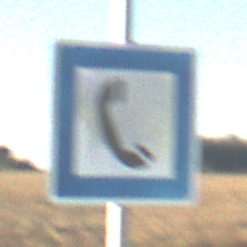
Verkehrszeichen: Fernsprecher
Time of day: SunriseSunset
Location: Outdoor (Nature)
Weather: Clear
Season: NotSpecified
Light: Natural